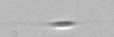
Label: Cylindrotheca_morphotype1